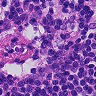
Metastatic tissue present: no